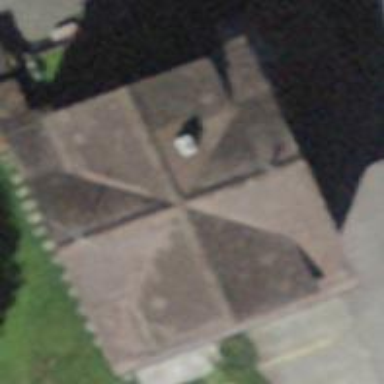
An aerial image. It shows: Gabled roof apartments building.